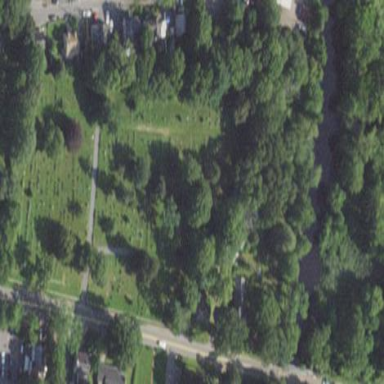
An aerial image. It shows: Cemetery with historical significance.